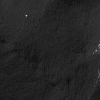
Atmospheric dust classification: not_dusty